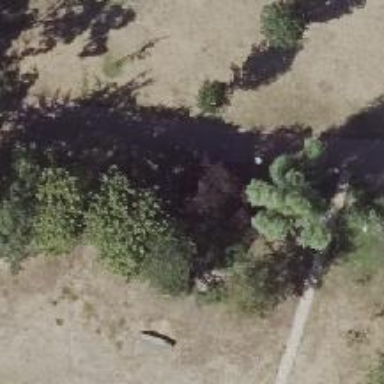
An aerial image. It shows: Broadleaved deciduous tree located in park.